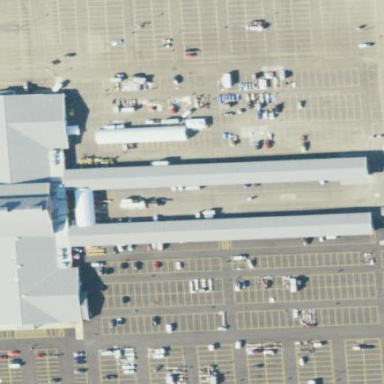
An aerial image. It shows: Retail building.